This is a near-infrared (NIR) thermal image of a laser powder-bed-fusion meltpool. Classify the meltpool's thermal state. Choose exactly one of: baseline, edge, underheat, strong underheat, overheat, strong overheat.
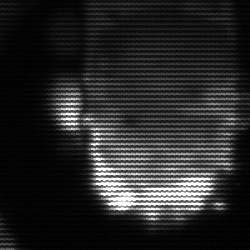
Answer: baseline